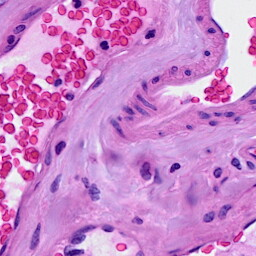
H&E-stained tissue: Breast